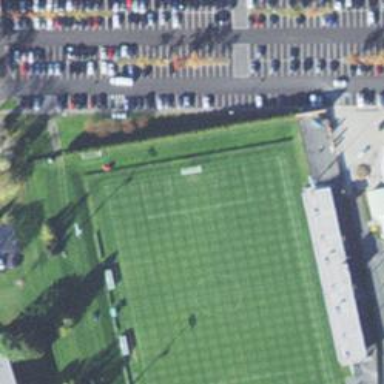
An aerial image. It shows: Soccer pitch with grass surface for leisure and sports.